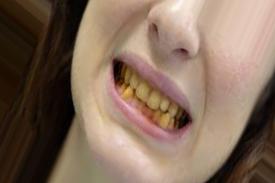
Condition: Tooth Discoloration